Field crop: maize
Growth stage: 2
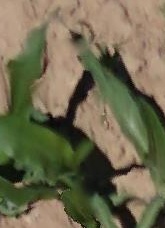
Species: maize